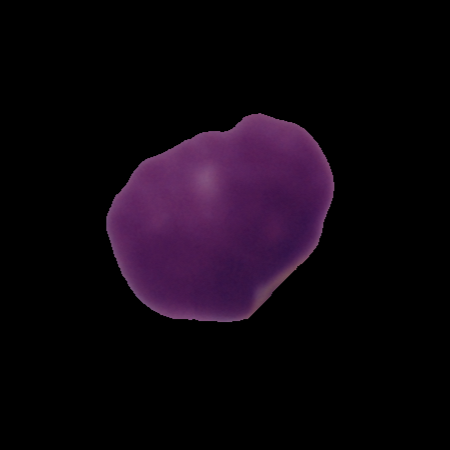
Label: cancer